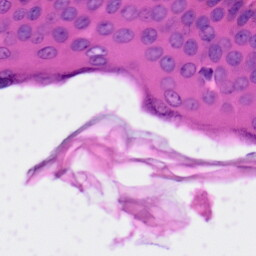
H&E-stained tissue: Skin